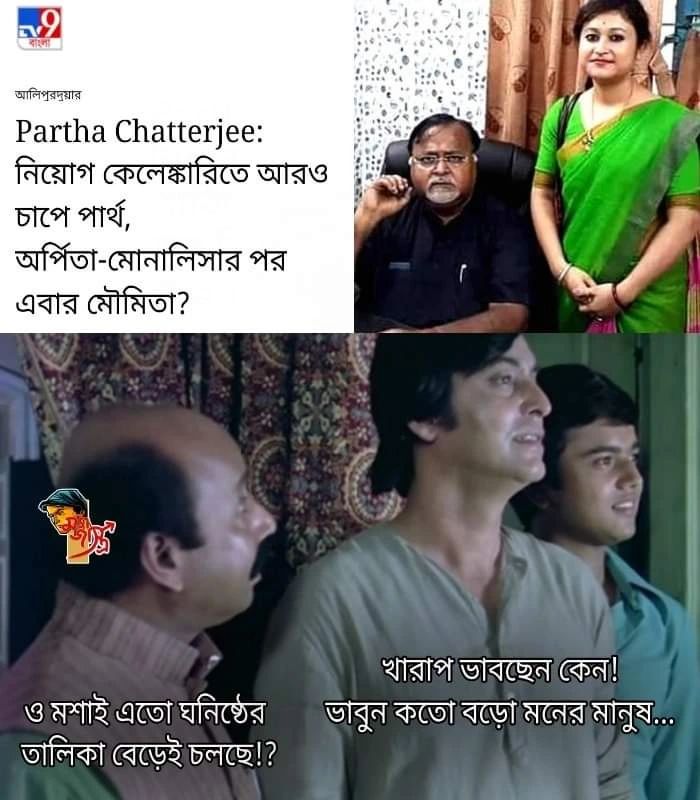
Text: নিয়োগ কেলেঙ্কারিতে আরও চাপে পার্থ, অর্পিতা-মোনালিসার পর এবার মৌমিতা? ও মশাই এতো ঘনিষ্ঠের তালিকা বেড়েই চলছে ? খারাপ ভাবছেন কেন! ভাবুন কতো বড়ো মনের মানুষ...
Label: Hate
Hate category: Political
Targeted group: Organization